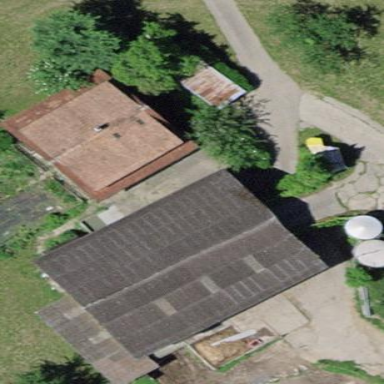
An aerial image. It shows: Farm with farmyard.